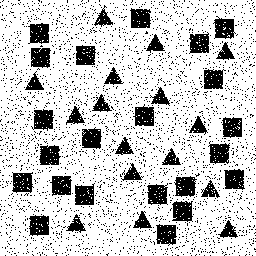
Squares: 22
Triangles: 16
Stars: 0
Total shapes: 38